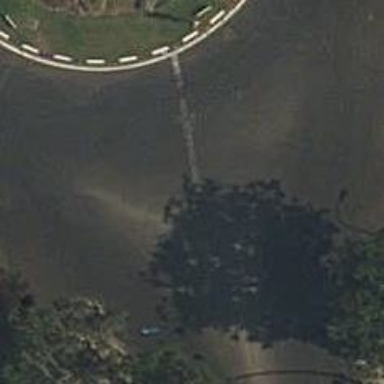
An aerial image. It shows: Secondary road with asphalt surface leading to circular junction.